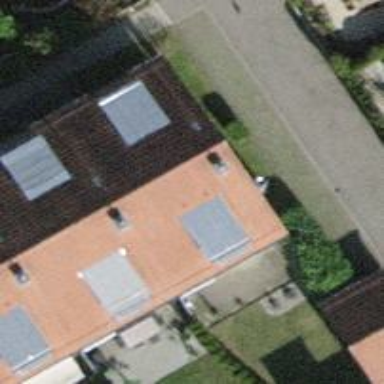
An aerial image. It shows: Simple house.